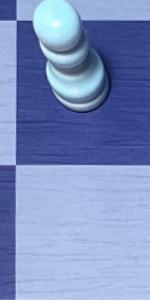
Label: Empty